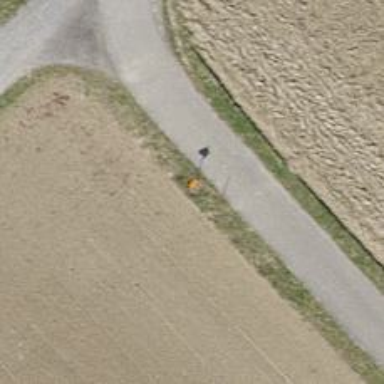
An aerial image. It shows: Orange pipeline marker.